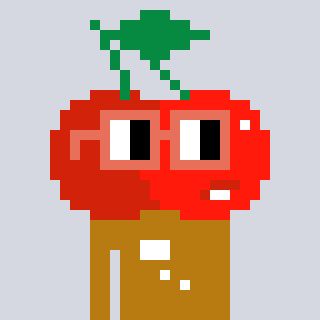
a pixel art character with square orange glasses, a cherry-shaped head and a gold-colored body on a cool background